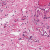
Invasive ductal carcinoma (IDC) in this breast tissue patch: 0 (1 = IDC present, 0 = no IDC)